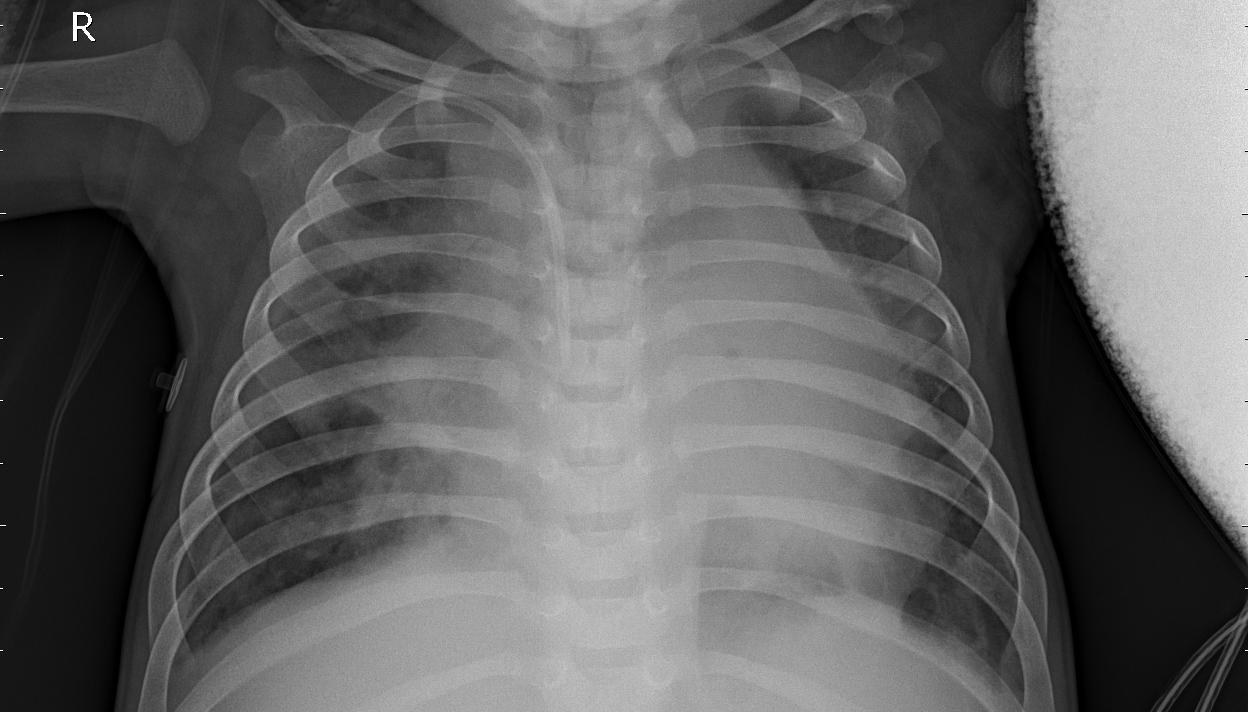
Diagnosis: PNEUMONIA